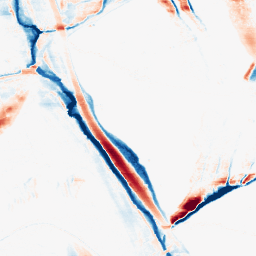
Category: morphological
Decomposition family: morphological_ellipse
Decomposition parameters: operation: average
width: 5
height: 30
Upsampling method: quadratic
Upsampling parameters: scale: 2
Upsampling scale: 2